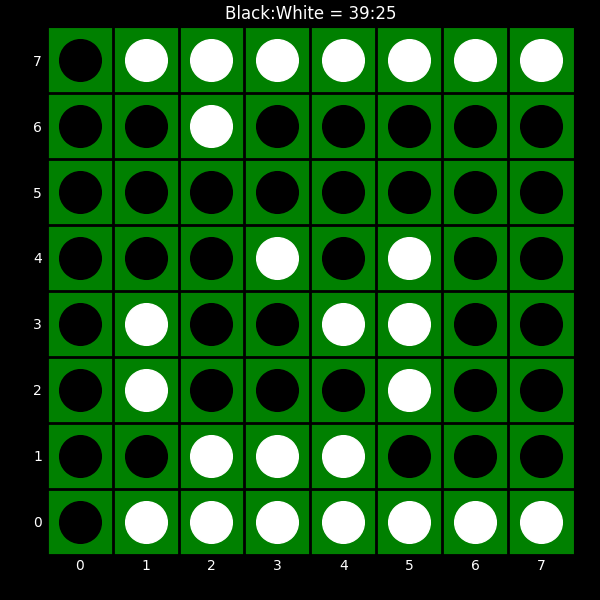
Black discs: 39
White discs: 25